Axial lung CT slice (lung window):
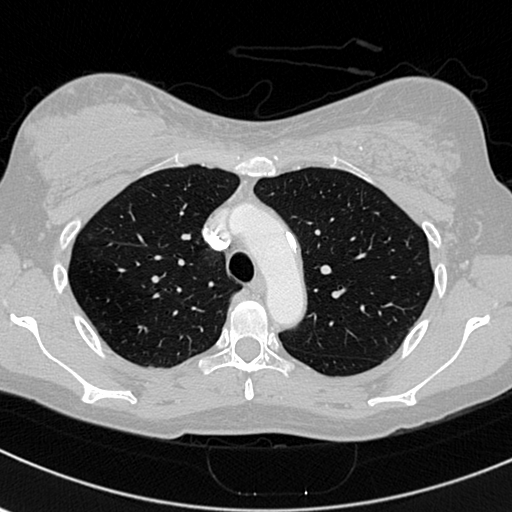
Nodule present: no